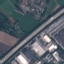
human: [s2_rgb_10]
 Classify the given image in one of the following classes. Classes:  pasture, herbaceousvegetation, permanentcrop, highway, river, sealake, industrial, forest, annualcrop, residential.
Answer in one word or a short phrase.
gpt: Highway